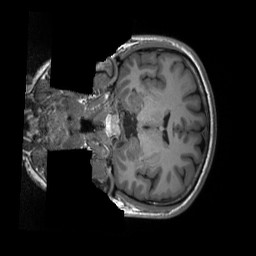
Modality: T1w
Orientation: coronal
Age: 35
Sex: male
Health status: healthy
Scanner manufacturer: siemens
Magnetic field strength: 3 T
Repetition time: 2.3 s
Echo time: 0.00229 s